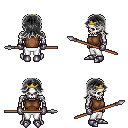
a pixel art fantasy rpg character, male body template, skeleton, brown sleeveless shirt, white pants, gray loose hair, gold tiara, metal gloves, metal boots, spear, four views (front, back, left, right), 2x2 character sprite sheet, small pixel art, hard edges, no anti-aliasing